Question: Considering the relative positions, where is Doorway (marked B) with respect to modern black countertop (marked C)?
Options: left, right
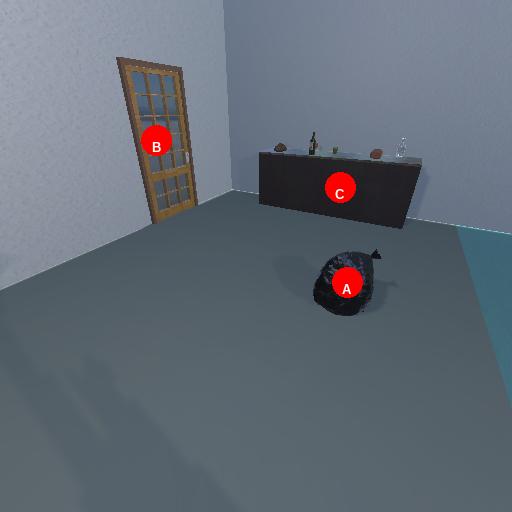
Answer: left